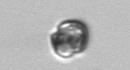
Label: Dinophyceae